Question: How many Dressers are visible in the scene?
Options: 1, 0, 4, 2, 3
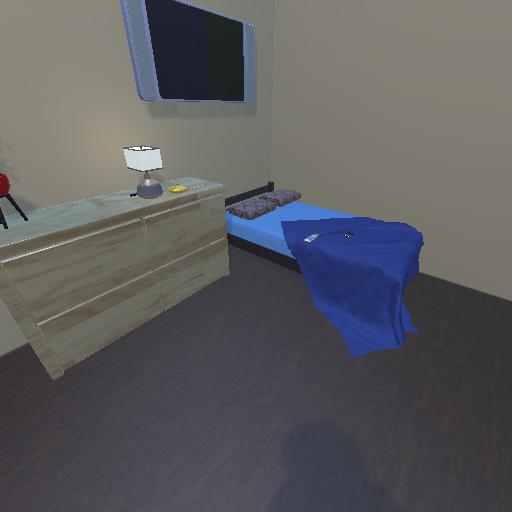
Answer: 1